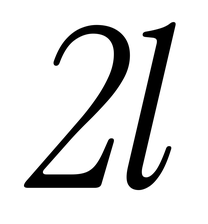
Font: InstrumentSerif-Italic